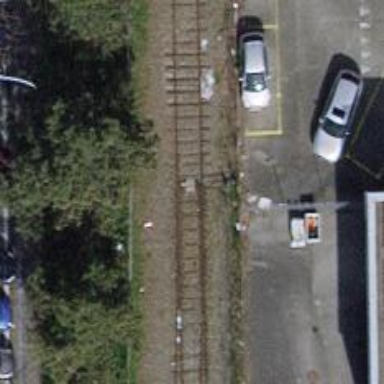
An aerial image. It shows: Single railway spur track.